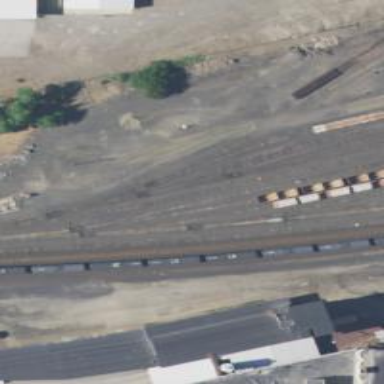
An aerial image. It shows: Railway yard in service.